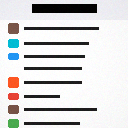
Screen state: on